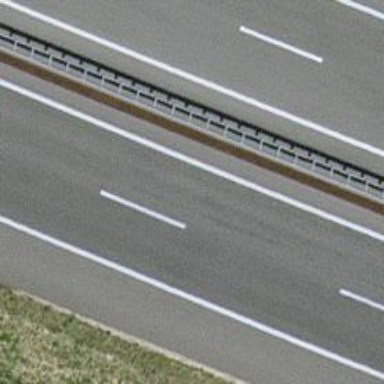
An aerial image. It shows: Asphalt motorway.